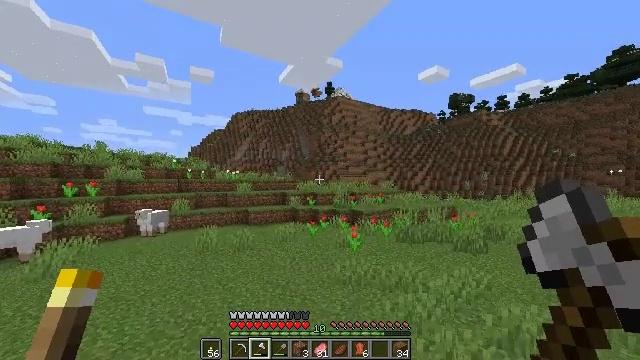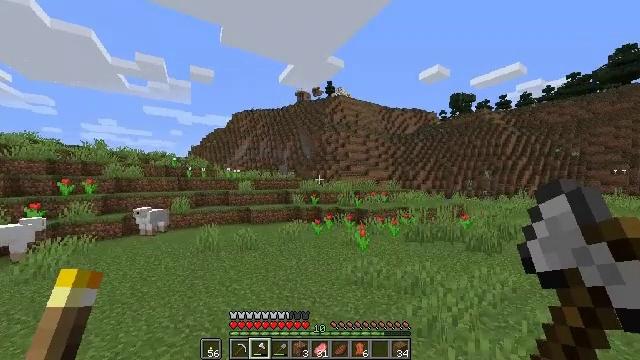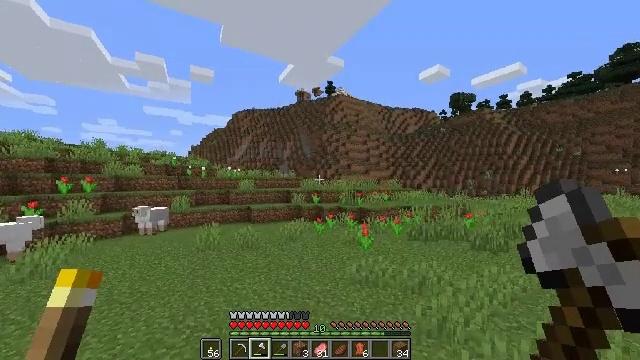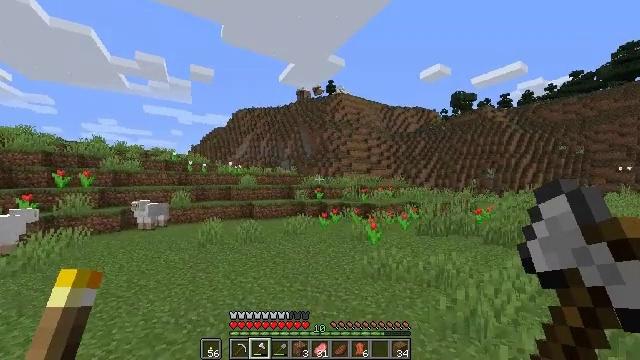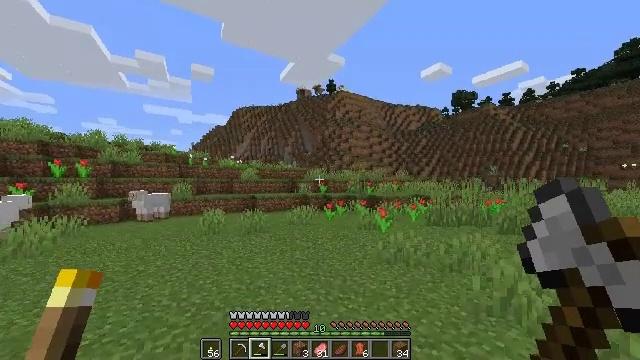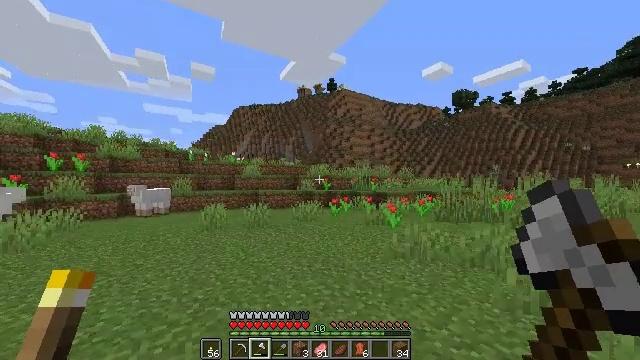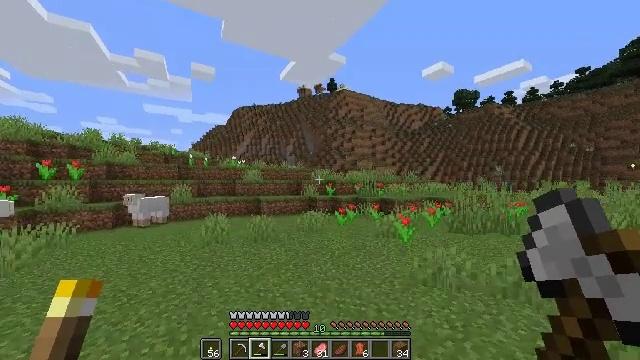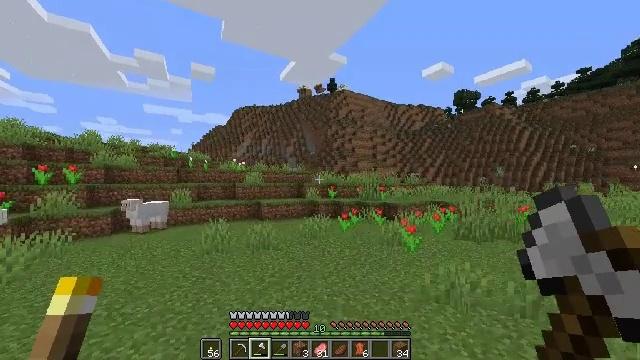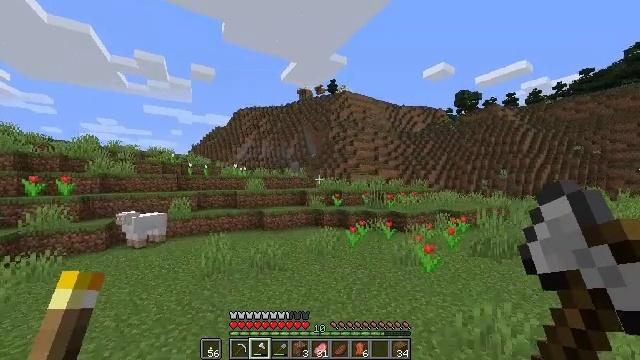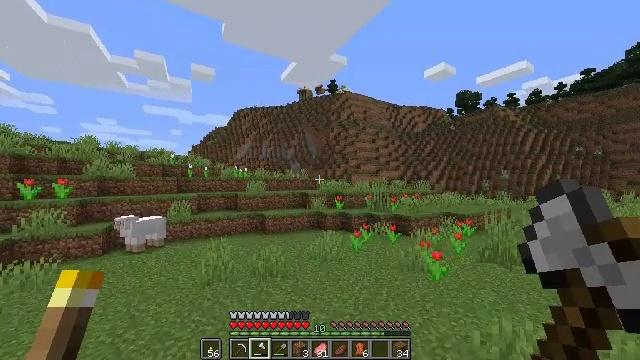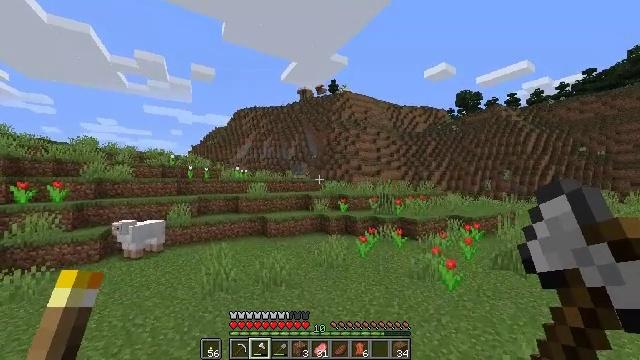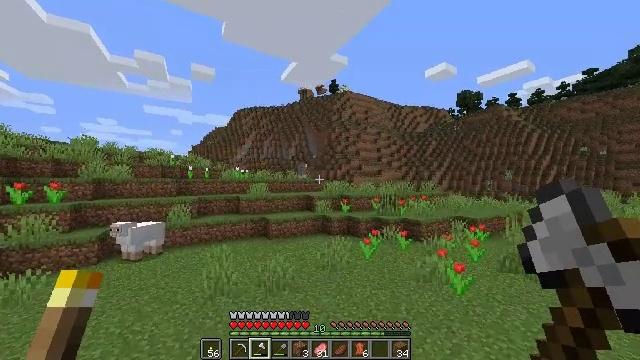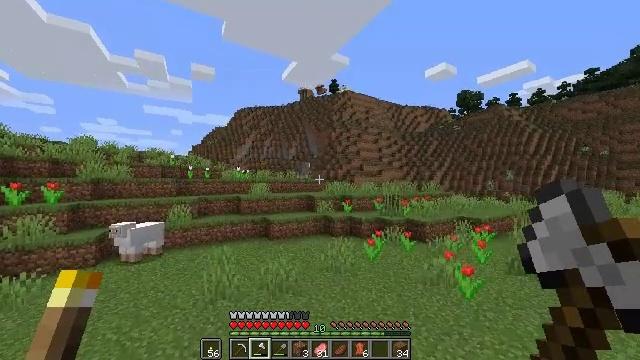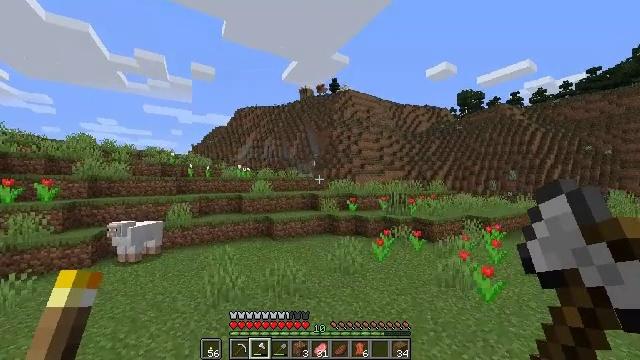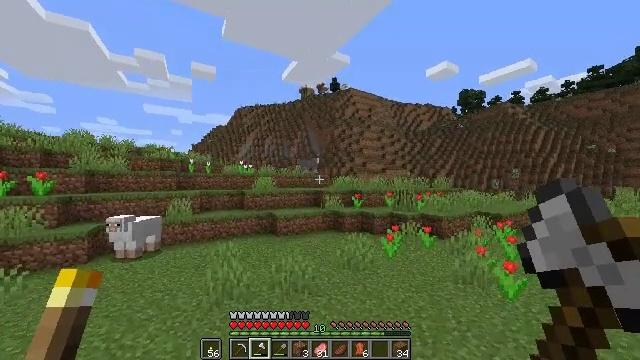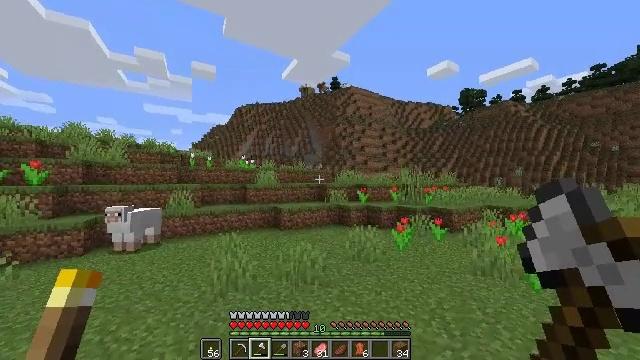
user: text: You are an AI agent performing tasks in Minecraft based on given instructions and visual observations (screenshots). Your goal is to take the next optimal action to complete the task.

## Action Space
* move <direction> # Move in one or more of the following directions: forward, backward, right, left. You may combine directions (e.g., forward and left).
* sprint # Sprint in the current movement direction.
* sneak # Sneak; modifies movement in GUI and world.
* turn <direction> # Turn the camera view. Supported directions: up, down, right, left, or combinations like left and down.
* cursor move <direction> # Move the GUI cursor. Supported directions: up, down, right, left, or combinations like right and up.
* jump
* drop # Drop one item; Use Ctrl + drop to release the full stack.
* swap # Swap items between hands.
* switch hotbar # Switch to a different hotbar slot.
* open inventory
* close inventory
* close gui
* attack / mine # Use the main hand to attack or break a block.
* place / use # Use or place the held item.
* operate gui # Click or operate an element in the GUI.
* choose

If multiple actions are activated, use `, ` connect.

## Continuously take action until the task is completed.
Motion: motion action
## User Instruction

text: Gather hay blocks from the farm.
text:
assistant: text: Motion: move forward and move left, sprint, jump
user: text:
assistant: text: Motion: move forward and move left, sprint, jump
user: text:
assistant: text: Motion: move forward and move left, sprint, jump
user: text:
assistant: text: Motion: move forward and move left, sprint, jump
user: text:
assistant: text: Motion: move forward and move left, sprint, jump
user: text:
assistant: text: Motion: move forward and move left, sprint, jump
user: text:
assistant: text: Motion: move forward and move left, sprint, jump
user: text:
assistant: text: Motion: move forward and move left, sprint, jump
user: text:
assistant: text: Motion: move forward and move left, sprint, jump
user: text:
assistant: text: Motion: move forward and move left, sprint, jump
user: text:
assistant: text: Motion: move forward and move left, sprint, jump
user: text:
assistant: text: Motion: move forward and move left, sprint, jump
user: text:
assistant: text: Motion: move forward and move left, sprint, jump
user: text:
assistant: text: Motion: move forward and move left, sprint, jump
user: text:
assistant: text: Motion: move forward and move left, sprint, jump
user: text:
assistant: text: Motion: move forward and move left, sprint, jump
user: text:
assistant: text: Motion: move forward and move left, sprint, jump
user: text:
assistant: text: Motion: move forward and move left, sprint, jump
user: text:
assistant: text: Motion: move forward and move left, sprint, jump
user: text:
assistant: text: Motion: move forward and move left, sprint, jump
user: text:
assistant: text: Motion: move forward and move left, sprint, jump
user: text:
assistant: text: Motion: move forward and move left, sprint, jump
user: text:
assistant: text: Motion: move forward and move left, sprint, jump
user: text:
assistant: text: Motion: move forward and move left, sprint, jump
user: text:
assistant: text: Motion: move forward and move left, sprint, jump
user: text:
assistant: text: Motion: move forward and move left, sprint, jump
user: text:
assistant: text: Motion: move forward and move left, sprint, jump
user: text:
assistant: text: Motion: move forward and move left, sprint, jump
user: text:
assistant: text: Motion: move forward and move left, sprint, jump
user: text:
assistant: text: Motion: move forward and move left, sprint, jump